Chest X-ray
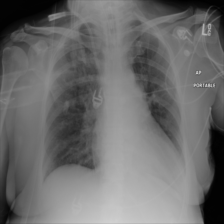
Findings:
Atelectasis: positive
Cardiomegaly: negative
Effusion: negative
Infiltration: negative
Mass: negative
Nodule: negative
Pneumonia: negative
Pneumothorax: negative
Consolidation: positive
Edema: negative
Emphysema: negative
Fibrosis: negative
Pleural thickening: negative
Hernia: negative